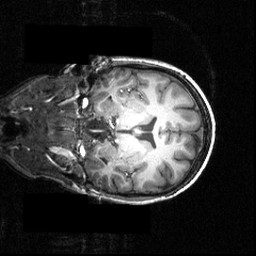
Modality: T1w
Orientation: coronal
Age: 21
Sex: female
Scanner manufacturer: siemens
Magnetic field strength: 3.951 T
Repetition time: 1.5 s
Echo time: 0.00335 s